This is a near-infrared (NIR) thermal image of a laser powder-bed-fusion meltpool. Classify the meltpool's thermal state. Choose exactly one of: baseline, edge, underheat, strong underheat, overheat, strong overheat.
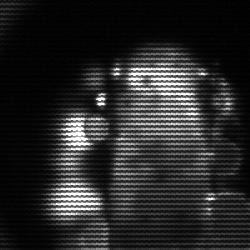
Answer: strong underheat